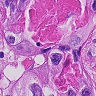
Metastatic tissue present: yes